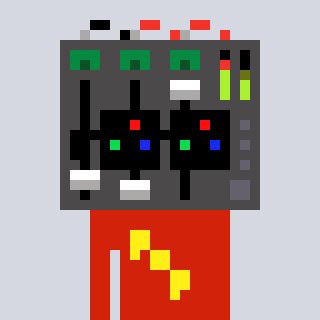
a pixel art character with square black sunglasses, a mixer-shaped head and a red-colored body on a cool background